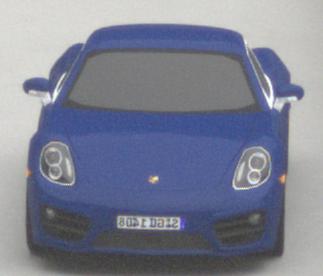
Make: Porsche
Model: Cayman
Detailed model: Cayman (981C)
Model produced from: 2013/03
Model produced until: 2014/04
Doors: 2
Color: blue
Road condition: dry road
Daytime: midday
Contrast: low contrast